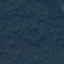
Land use / land cover class: Forest